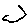
Label: hexagon